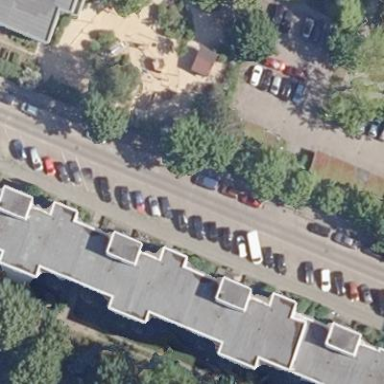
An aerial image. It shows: Residential building with apartments.